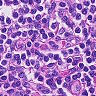
Metastatic tissue present: no